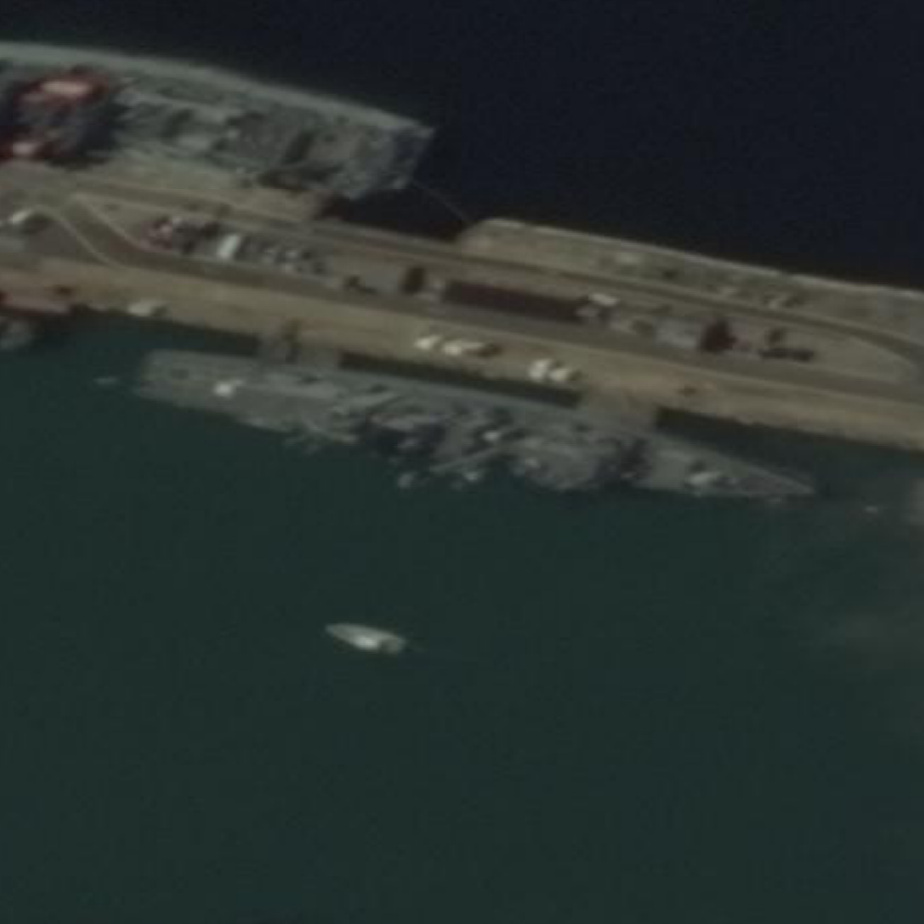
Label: cruiser